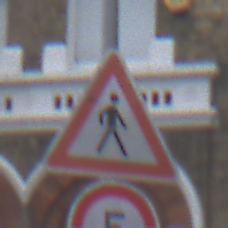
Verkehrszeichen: FussgaengerLinks
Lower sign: Geschwindigkeit5
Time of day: MorningAfternoon
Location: Outdoor (Urban)
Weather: Overcast
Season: NotSpecified
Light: Natural